Question: Is there any way we can enable highcharts to display marker value at all the times ?

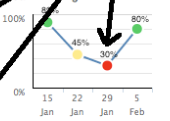
Answer: I got it working. Posting for reference of others
'''
plotOptions : {
line : {
dataLabels : {
enabled : true,
formatter : function() {
return this.y + '%';
}
}
},
series : {
name : 'Team Briefing',
shadow : false,
marker : {
lineWidth : 2,
radius : 6,
symbol : 'circle'
}
}
},
'''